Interaction volume radius: 10 \u00c5
Interaction volume height: 25 \u00c5
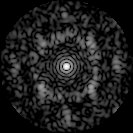
Disorder parameter: 0.6769